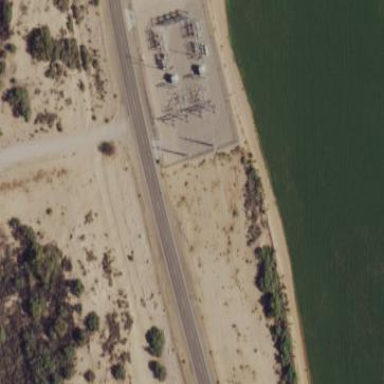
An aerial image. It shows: Outdoor distribution substation.